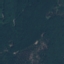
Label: Forest